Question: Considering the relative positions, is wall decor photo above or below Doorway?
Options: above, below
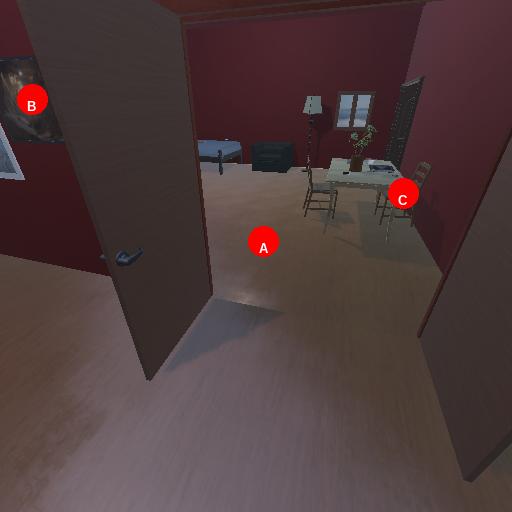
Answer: above